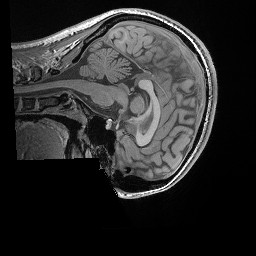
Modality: T1w
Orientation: sagittal
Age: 18
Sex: female
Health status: healthy
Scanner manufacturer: siemens
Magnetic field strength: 3 T
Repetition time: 0.02 s
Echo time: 0.00492 s